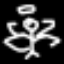
Label: angel